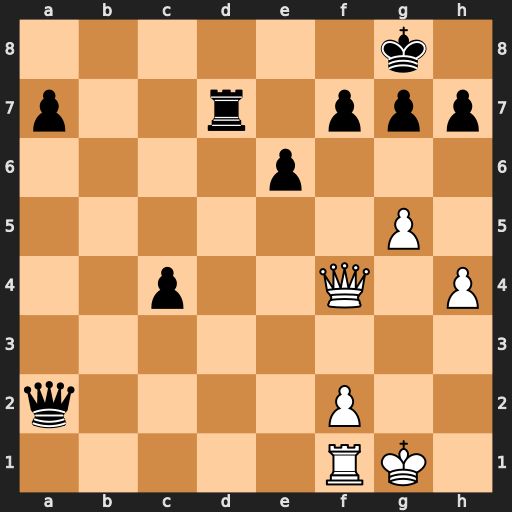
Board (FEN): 6k1/p2r1ppp/4p3/6P1/2p2Q1P/8/q4P2/5RK1
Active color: w
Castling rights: -
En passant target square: -
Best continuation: Qb8+ Rd8 Qxd8#